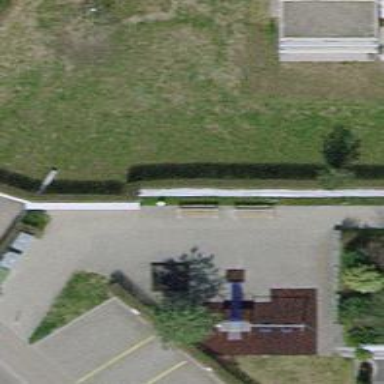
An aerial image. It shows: Bench.